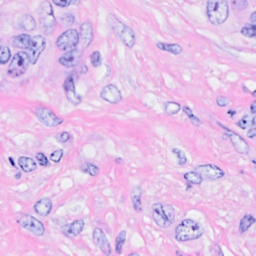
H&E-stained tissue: Breast